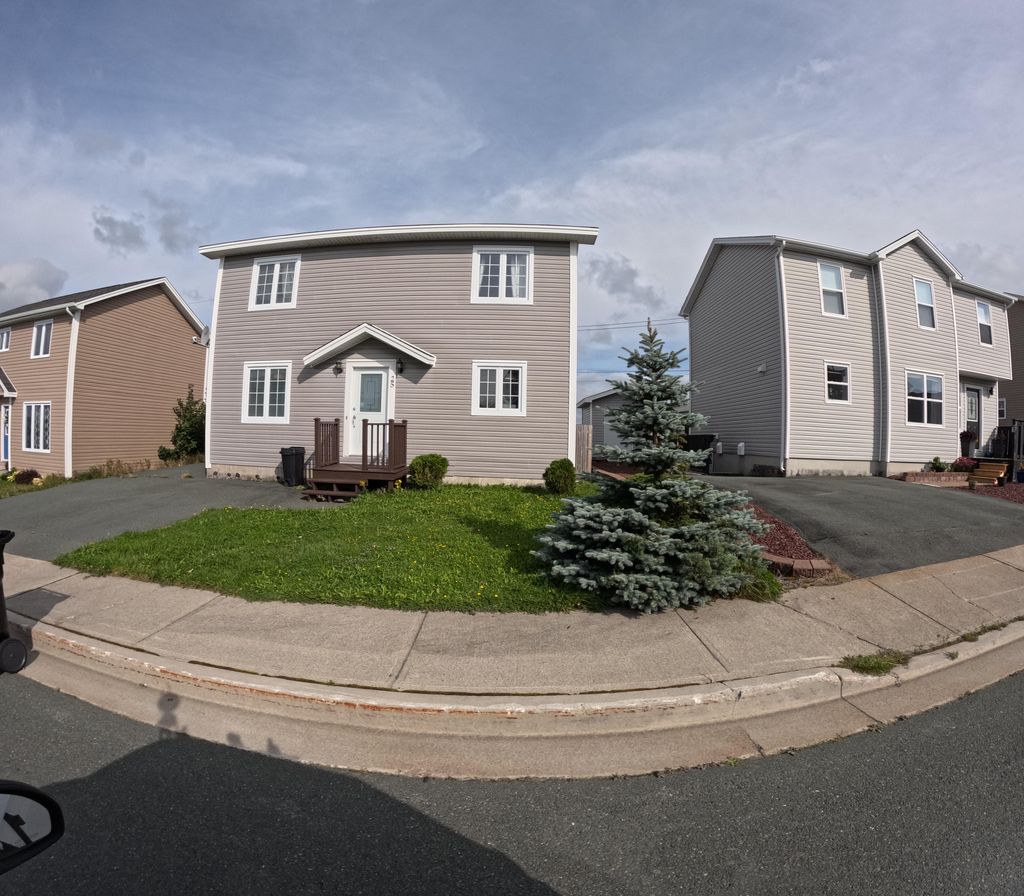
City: st_johns